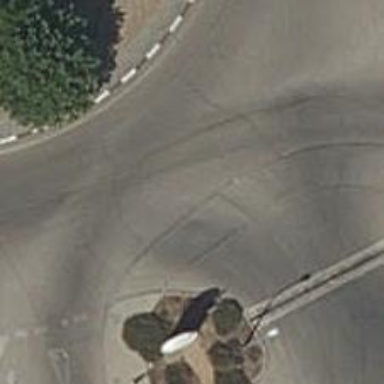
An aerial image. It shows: Asphalt road leading to roundabout at tertiary link junction.